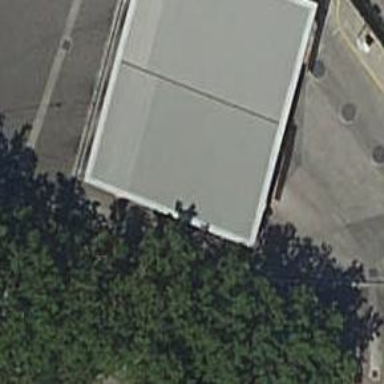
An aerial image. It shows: Fuel station.